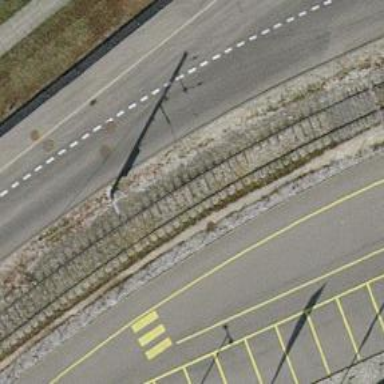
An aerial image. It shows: Railway switch.